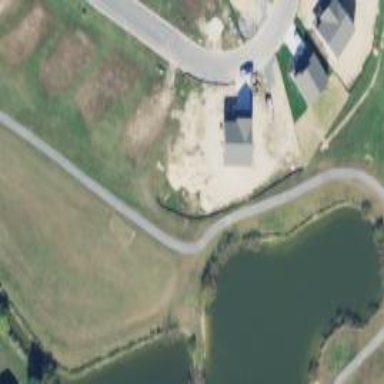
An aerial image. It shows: Service road used as golf cart path.